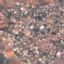
Label: Residential